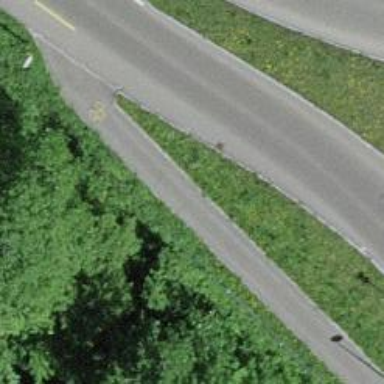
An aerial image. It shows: Secondary road with asphalt surface.